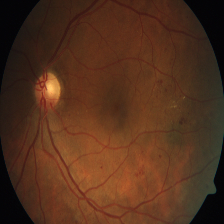
Diabetic retinopathy grade: Severe